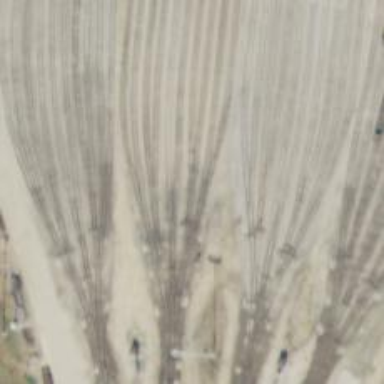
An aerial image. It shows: Abandoned railway yard is depicted.